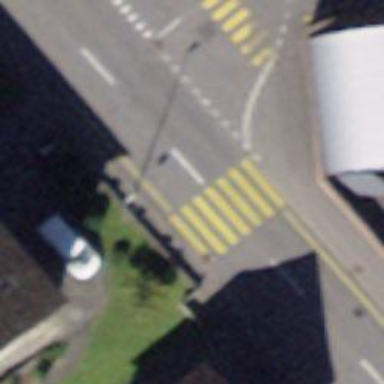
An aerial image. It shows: Marked crossing on the road.